Question: I have a Spinner with only image inside.
Can I stretch the image all over the spinner?

row.xml
'''
<LinearLayout xmlns:android="http://schemas.android.com/apk/res/android"
android:layout_width="fill_parent"
android:layout_height="wrap_content"
android:orientation="horizontal">
<ImageView
android:id="@+id/country_icon"
android:layout_width="wrap_content"
android:layout_height="wrap_content"
android:src="@drawable/image"/>
</LinearLayout>
'''
CustomAdapter
'''
public View getCustomView(int position, View convertView,ViewGroup parent)
{
LayoutInflater inflater = (LayoutInflater) m_Contex.getSystemService(Context.LAYOUT_INFLATER_SERVICE);
View row = inflater.inflate(R.layout.row, parent, false);
ImageView icon = (ImageView) row.findViewById(R.id.country_icon);
icon.setImageResource(m_CountryImages.get(position));
return row;
}
'''
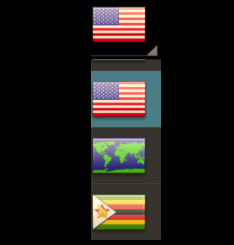
Answer: Try this instead:
'''
<ImageView
android:id="@+id/country_icon"
android:layout_width="match_parent"
android:layout_height="match_parent"
android:src="@drawable/image"/>
'''
If its API 7 or lower use fill_parent instead match_parent. Also make sure, that the icon is properly stretched inside itself, and there is no unnecessary transparent bacground that makes icon larger than you actually need